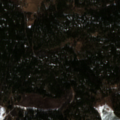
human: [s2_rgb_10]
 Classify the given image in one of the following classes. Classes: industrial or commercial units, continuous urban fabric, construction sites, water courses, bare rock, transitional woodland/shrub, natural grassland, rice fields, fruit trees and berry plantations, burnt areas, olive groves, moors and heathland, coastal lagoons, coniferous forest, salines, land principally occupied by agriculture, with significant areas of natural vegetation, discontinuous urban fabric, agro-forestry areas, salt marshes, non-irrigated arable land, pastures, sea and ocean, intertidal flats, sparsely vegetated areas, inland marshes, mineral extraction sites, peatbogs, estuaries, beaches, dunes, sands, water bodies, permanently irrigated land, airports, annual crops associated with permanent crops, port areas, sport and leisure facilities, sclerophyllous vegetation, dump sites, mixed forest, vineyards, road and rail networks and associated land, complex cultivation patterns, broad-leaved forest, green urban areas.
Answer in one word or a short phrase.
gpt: coniferous forest, mixed forest, sea and ocean